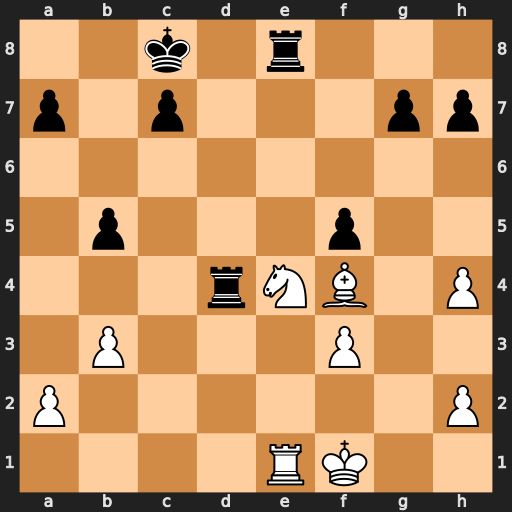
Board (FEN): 2k1r3/p1p3pp/8/1p3p2/3rNB1P/1P3P2/P6P/4RK2
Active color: w
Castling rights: -
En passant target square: -
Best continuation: Nd6+ cxd6 Rxe8+ Kd7 Be3 Rd1+ Ke2